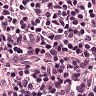
Metastatic tissue present: no